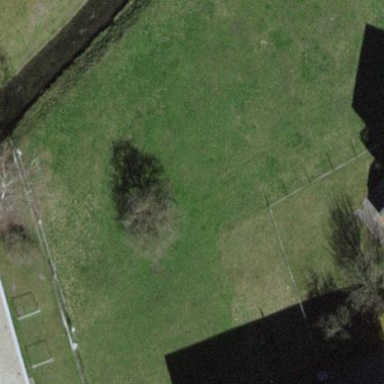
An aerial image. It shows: Area covered with grass.